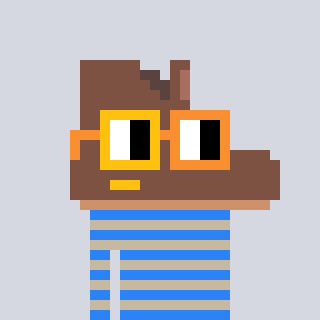
a pixel art character with square yellow and orange glasses, a boot-shaped head and a bege-colored body on a cool background